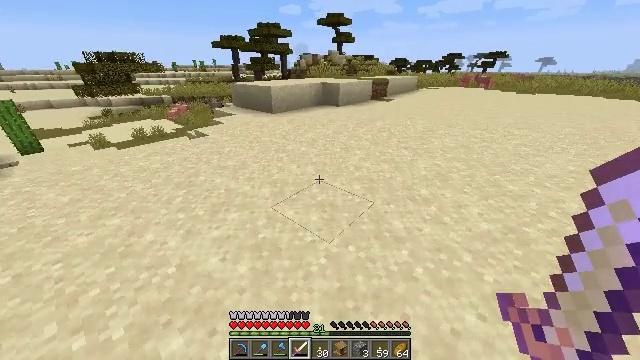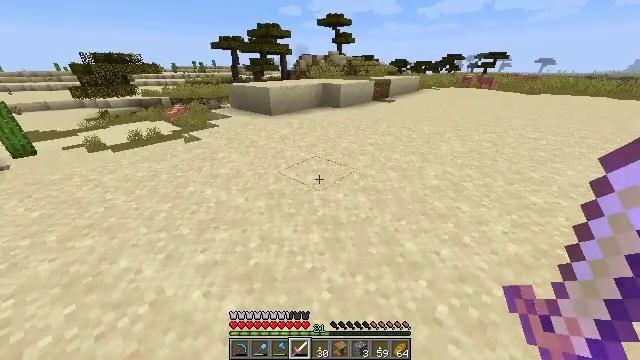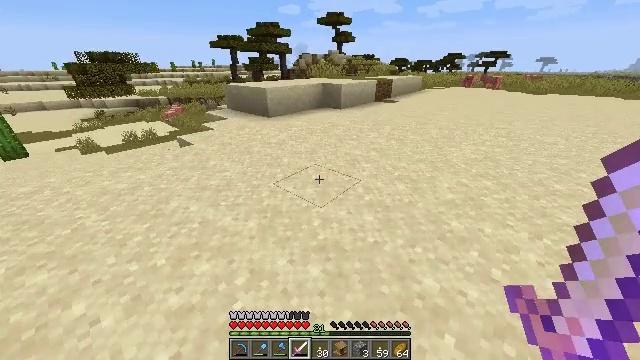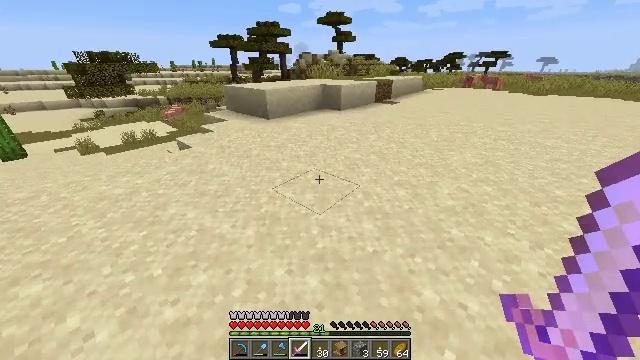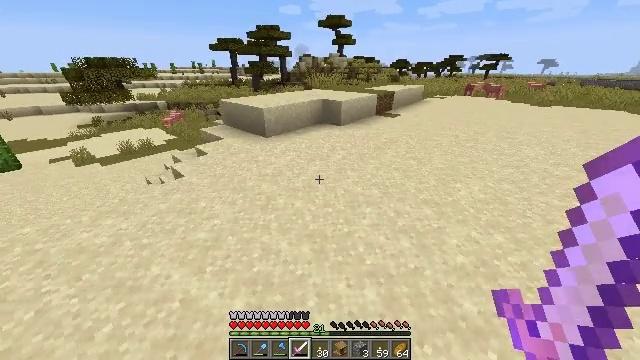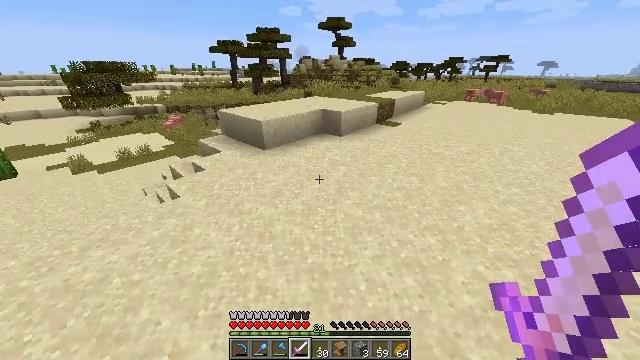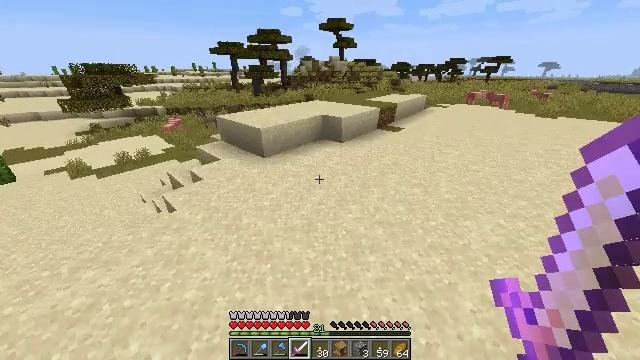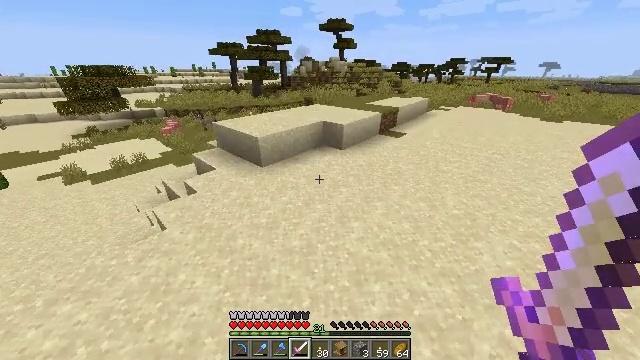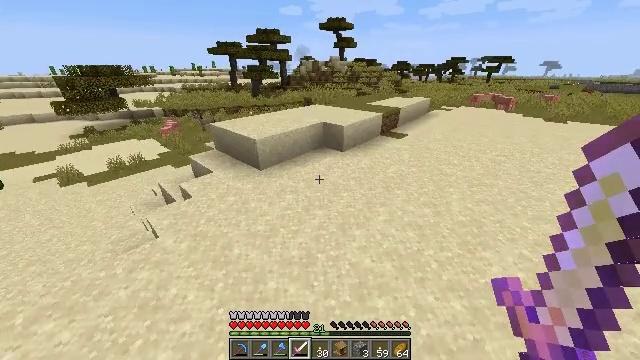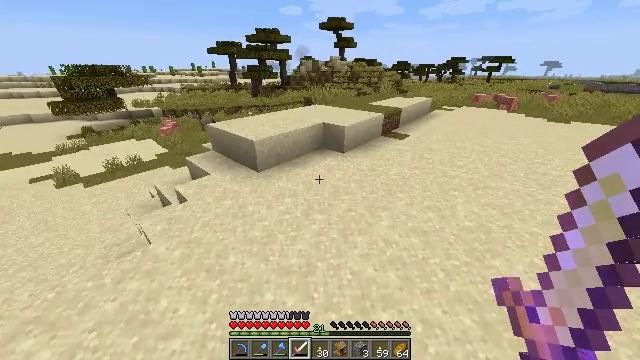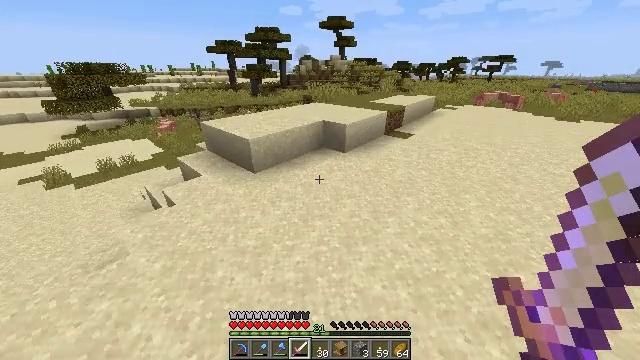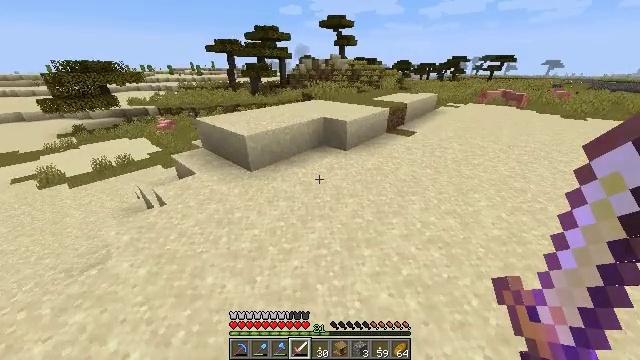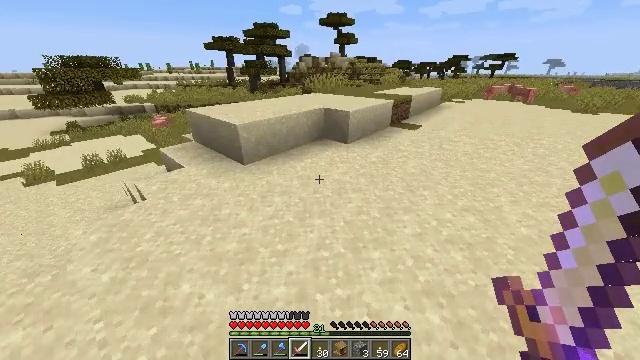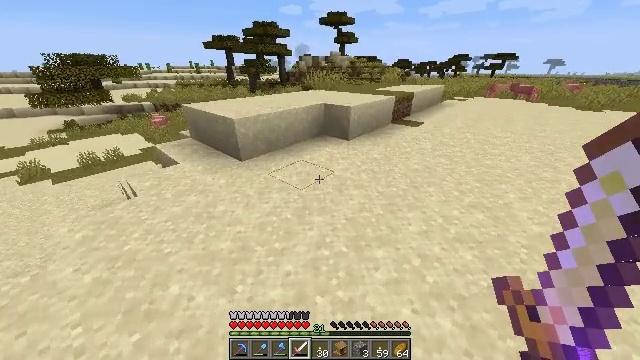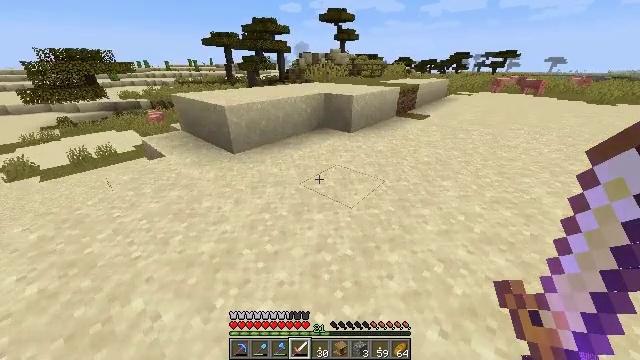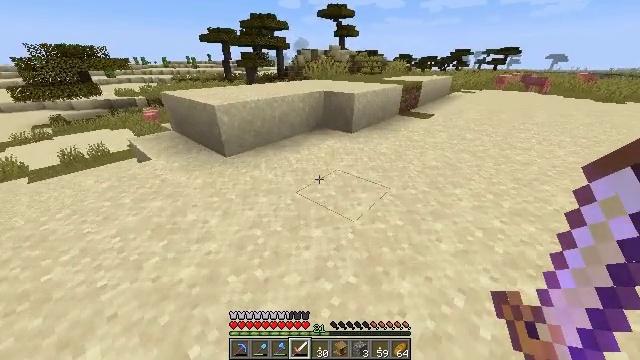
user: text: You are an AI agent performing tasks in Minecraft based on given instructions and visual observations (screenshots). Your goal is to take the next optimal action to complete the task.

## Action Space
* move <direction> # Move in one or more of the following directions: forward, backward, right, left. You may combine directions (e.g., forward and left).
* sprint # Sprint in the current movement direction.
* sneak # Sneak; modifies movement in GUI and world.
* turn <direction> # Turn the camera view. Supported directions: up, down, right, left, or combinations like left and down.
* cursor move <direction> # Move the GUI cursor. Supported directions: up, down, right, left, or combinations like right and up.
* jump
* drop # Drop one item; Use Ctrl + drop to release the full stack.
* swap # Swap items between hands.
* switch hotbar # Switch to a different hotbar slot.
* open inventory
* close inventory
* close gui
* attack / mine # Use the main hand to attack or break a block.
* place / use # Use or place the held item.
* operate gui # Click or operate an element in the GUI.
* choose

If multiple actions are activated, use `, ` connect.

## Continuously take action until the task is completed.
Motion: motion action
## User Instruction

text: Reclaim the acacia fence from a structure.
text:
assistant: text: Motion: move forward, sprint
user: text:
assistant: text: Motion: move forward, sprint
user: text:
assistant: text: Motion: move forward, sprint, jump
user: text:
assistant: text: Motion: move forward, sprint, jump
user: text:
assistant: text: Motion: move forward, sprint, jump
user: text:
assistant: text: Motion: move forward, sprint, jump
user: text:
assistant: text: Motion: move forward, sprint, jump
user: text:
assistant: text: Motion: move forward, sprint, jump
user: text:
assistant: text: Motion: move forward, sprint, jump
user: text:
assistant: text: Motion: move forward, sprint
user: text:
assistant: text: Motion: move forward, sprint
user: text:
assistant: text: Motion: move forward, sprint
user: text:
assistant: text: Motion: move forward, sprint
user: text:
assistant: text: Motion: move forward, sprint
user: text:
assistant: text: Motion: move forward, sprint
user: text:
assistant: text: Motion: move forward and move right, sprint, turn right and down
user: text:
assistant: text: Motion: move forward and move right, sprint, turn right and down
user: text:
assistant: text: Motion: move forward and move right, sprint, turn right
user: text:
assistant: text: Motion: move forward and move right, sprint, turn down, jump
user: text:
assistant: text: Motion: move forward and move right, sprint, jump
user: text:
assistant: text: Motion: move forward and move right, sprint, turn left and down, jump
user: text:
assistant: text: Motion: move forward and move right, sprint, turn left and down
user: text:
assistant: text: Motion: move forward and move right, sprint, turn left
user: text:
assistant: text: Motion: move forward and move right, sprint, turn left
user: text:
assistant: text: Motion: move forward, sprint, turn left
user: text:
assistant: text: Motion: move forward, sprint, turn left
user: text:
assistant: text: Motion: move forward, sprint
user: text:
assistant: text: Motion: move forward, sprint
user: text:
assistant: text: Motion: move forward, sprint
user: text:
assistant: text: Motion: move forward, sprint